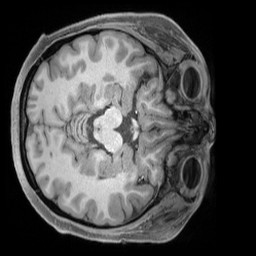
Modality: T1w
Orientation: axial
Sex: female
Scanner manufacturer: siemens
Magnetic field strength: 3 T
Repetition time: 2.4 s
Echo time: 0.00222 s